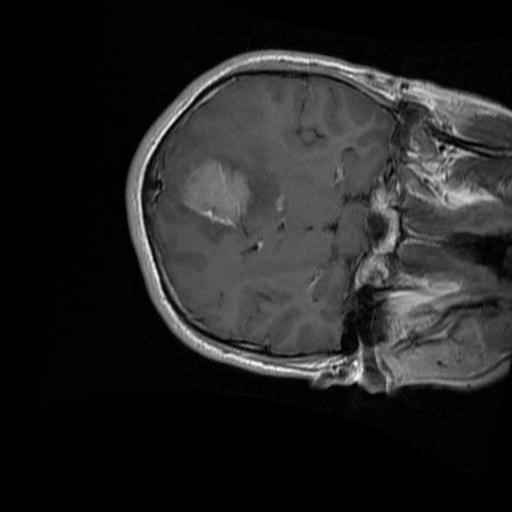
Label: brain_menin